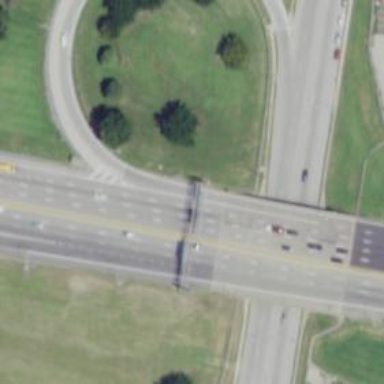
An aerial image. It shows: Asphalt bridge over motorway.